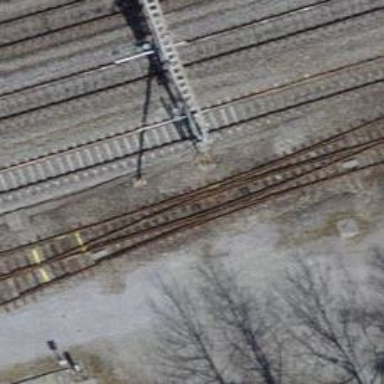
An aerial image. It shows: Railway switch.